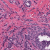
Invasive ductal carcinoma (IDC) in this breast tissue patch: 0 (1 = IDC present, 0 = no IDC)